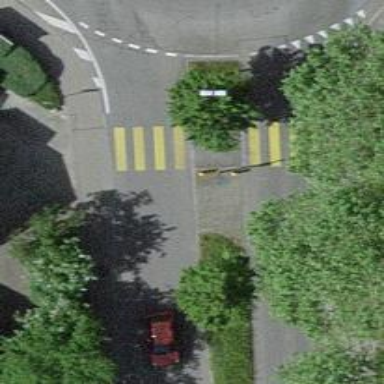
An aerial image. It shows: Marked road crossing with pedestrian island.